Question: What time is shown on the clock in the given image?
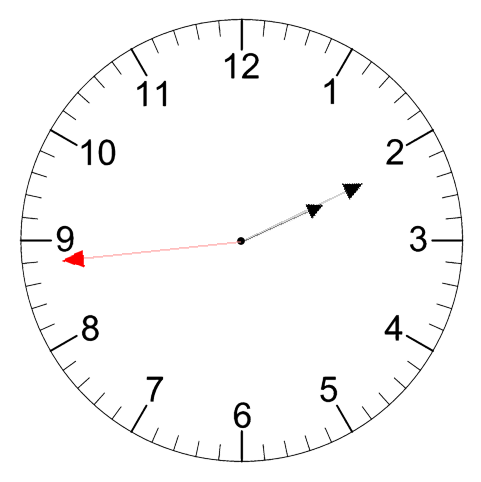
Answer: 02:10:44